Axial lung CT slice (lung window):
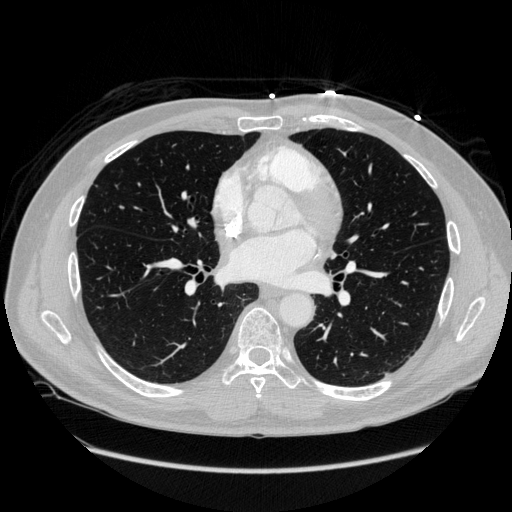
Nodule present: no